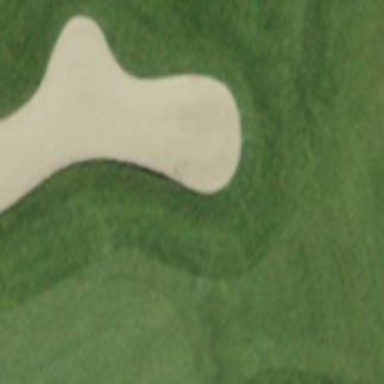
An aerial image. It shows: Golf bunker filled with sandy terrain.